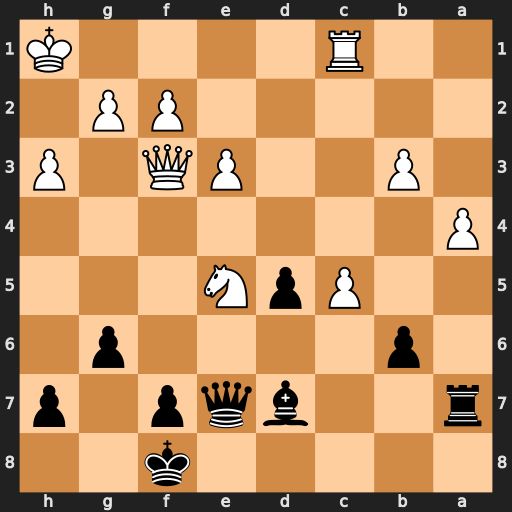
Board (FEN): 5k2/r2bqp1p/1p4p1/2PpN3/P7/1P2PQ1P/5PP1/2R4K
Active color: b
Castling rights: -
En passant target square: -
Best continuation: Qxe5 cxb6 Ra6